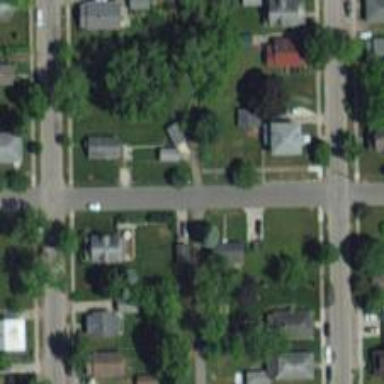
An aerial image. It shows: Alley classified as service road.